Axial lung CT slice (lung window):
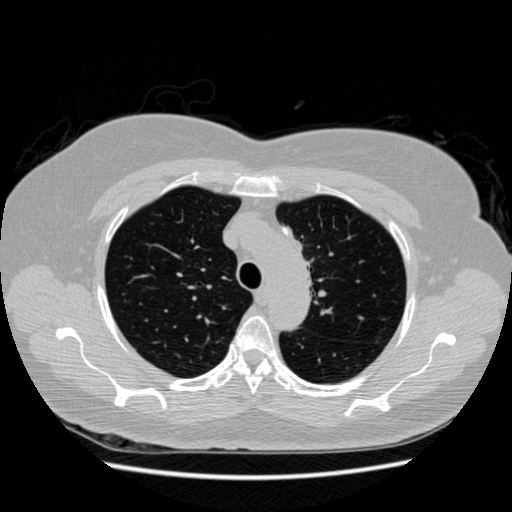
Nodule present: no